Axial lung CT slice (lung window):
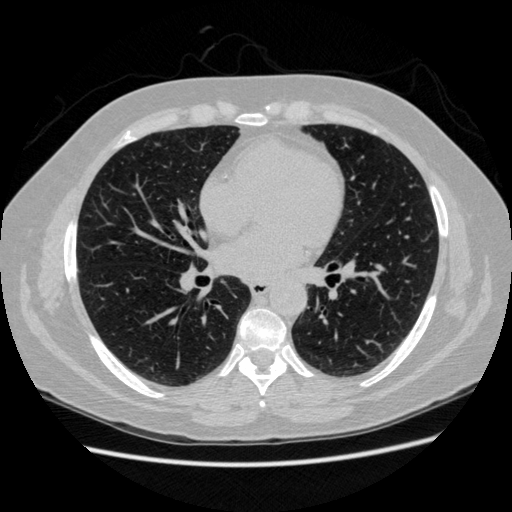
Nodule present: yes
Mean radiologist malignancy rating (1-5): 3